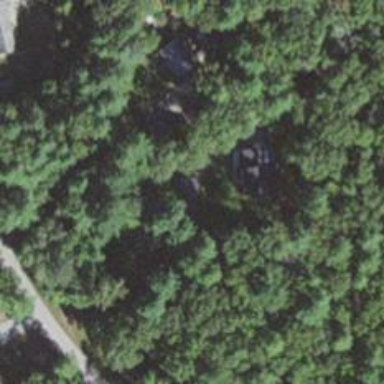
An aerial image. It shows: Residential driveway designated as service road.